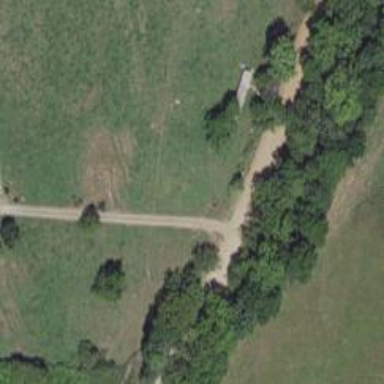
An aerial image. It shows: Driveway leading to service road.